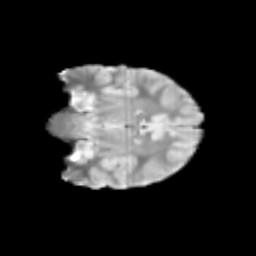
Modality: T2w
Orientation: coronal
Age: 11
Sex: female
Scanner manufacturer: siemens
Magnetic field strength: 3 T
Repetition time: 3.8 s
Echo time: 0.07 s